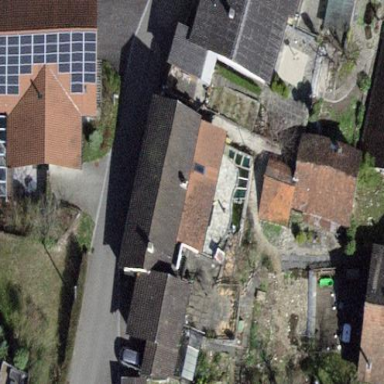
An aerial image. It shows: Building with tiled roof.